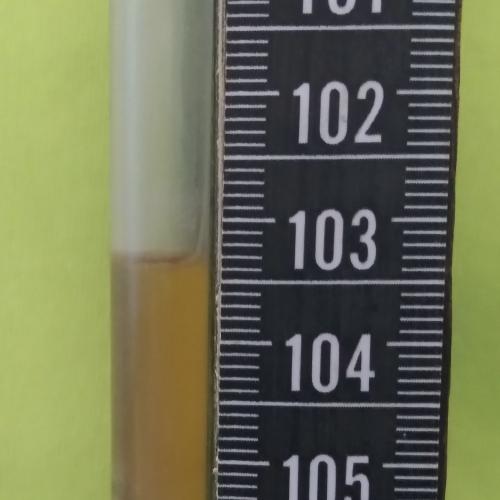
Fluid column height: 103.3 cm